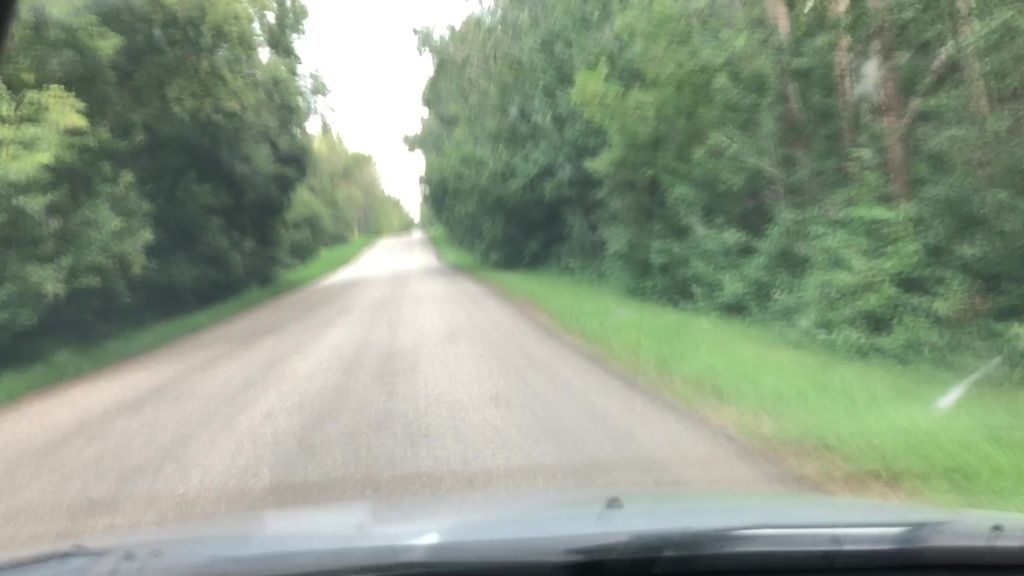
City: edmonton